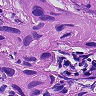
Metastatic tissue present: yes